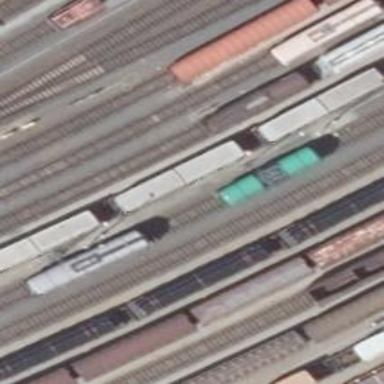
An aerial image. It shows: Rail yard with electrified contact lines for the railway.